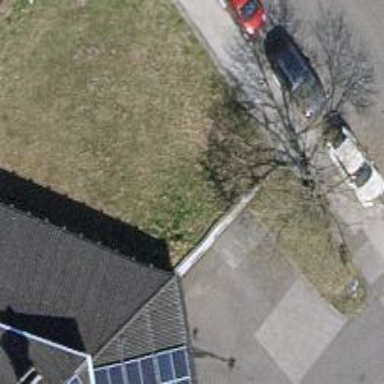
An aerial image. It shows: Minor distribution power substation.